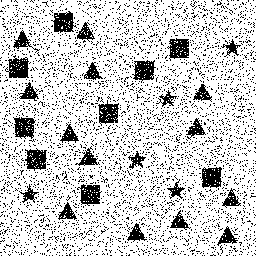
Squares: 9
Triangles: 13
Stars: 5
Total shapes: 27